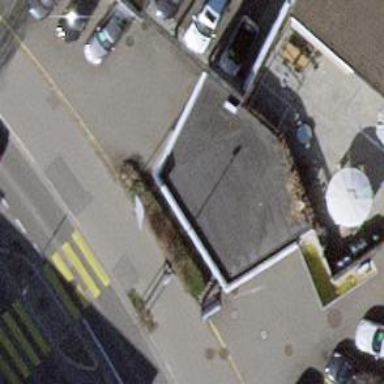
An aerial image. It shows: Fuel station.